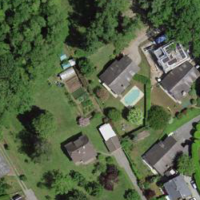
EUNIS habitat code: 41
Species observed at this site:
Chelidonium majus
Corylus avellana
Chaerophyllum temulum